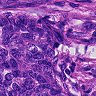
Metastatic tissue present: yes